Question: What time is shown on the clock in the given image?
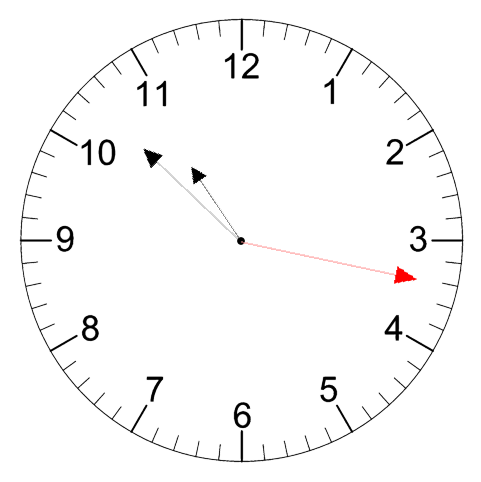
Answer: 10:52:17